Chest X-ray:
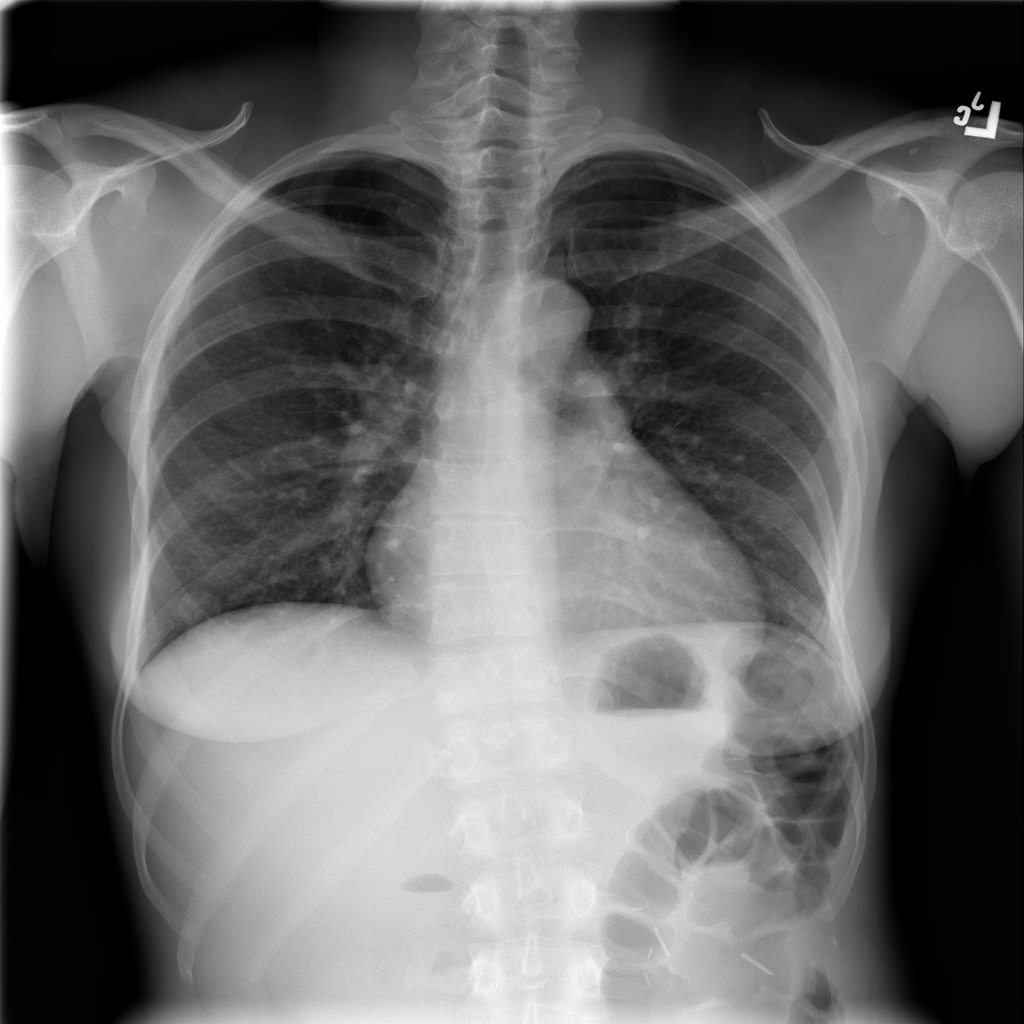
No abnormal finding: yes